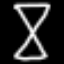
Label: hourglass